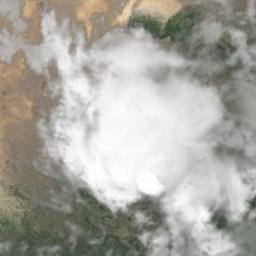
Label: cloud